Question: I'am new to JavaFX. I want to do something like in the following image inside my TextArea. I think it can be done using the Label and set the background color of it. But how?

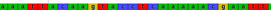
Answer: It can be done by putting the 'Label' into some layout container, say 'HBox':
'''
private final Random random = new Random();
private final Color[] colors =
{
Color.RED, Color.GREEN, Color.BLUE, Color.YELLOW
};
@Override
public void start( final Stage primaryStage )
{
HBox hbox = new HBox();
String str = "my-string-val";
for ( String s : str.split( "" ) )
{
Label l = new Label( s );
l.setBorder( new Border( new BorderStroke( Color.BLACK, BorderStrokeStyle.SOLID, CornerRadii.EMPTY, BorderWidths.DEFAULT ) ) );
l.setBackground( new Background( new BackgroundFill( colors[random.nextInt( colors.length )], CornerRadii.EMPTY, Insets.EMPTY ) ) );
l.setPrefWidth( 20 );
l.setAlignment( Pos.CENTER );
l.setFont( font( "Arial", FontWeight.BOLD, 16 ) );
hbox.getChildren().add( l );
}
final Scene scene = new Scene( hbox, 800, 600 );
primaryStage.setScene( scene );
primaryStage.show();
}
'''